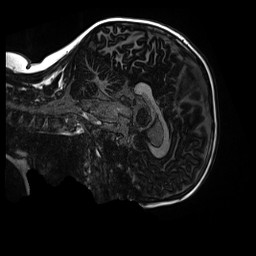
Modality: MP2RAGE
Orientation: sagittal
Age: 10
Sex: male
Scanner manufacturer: siemens
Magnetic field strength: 3 T
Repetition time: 4 s
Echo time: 0.00303 s